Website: macys
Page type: billing-address
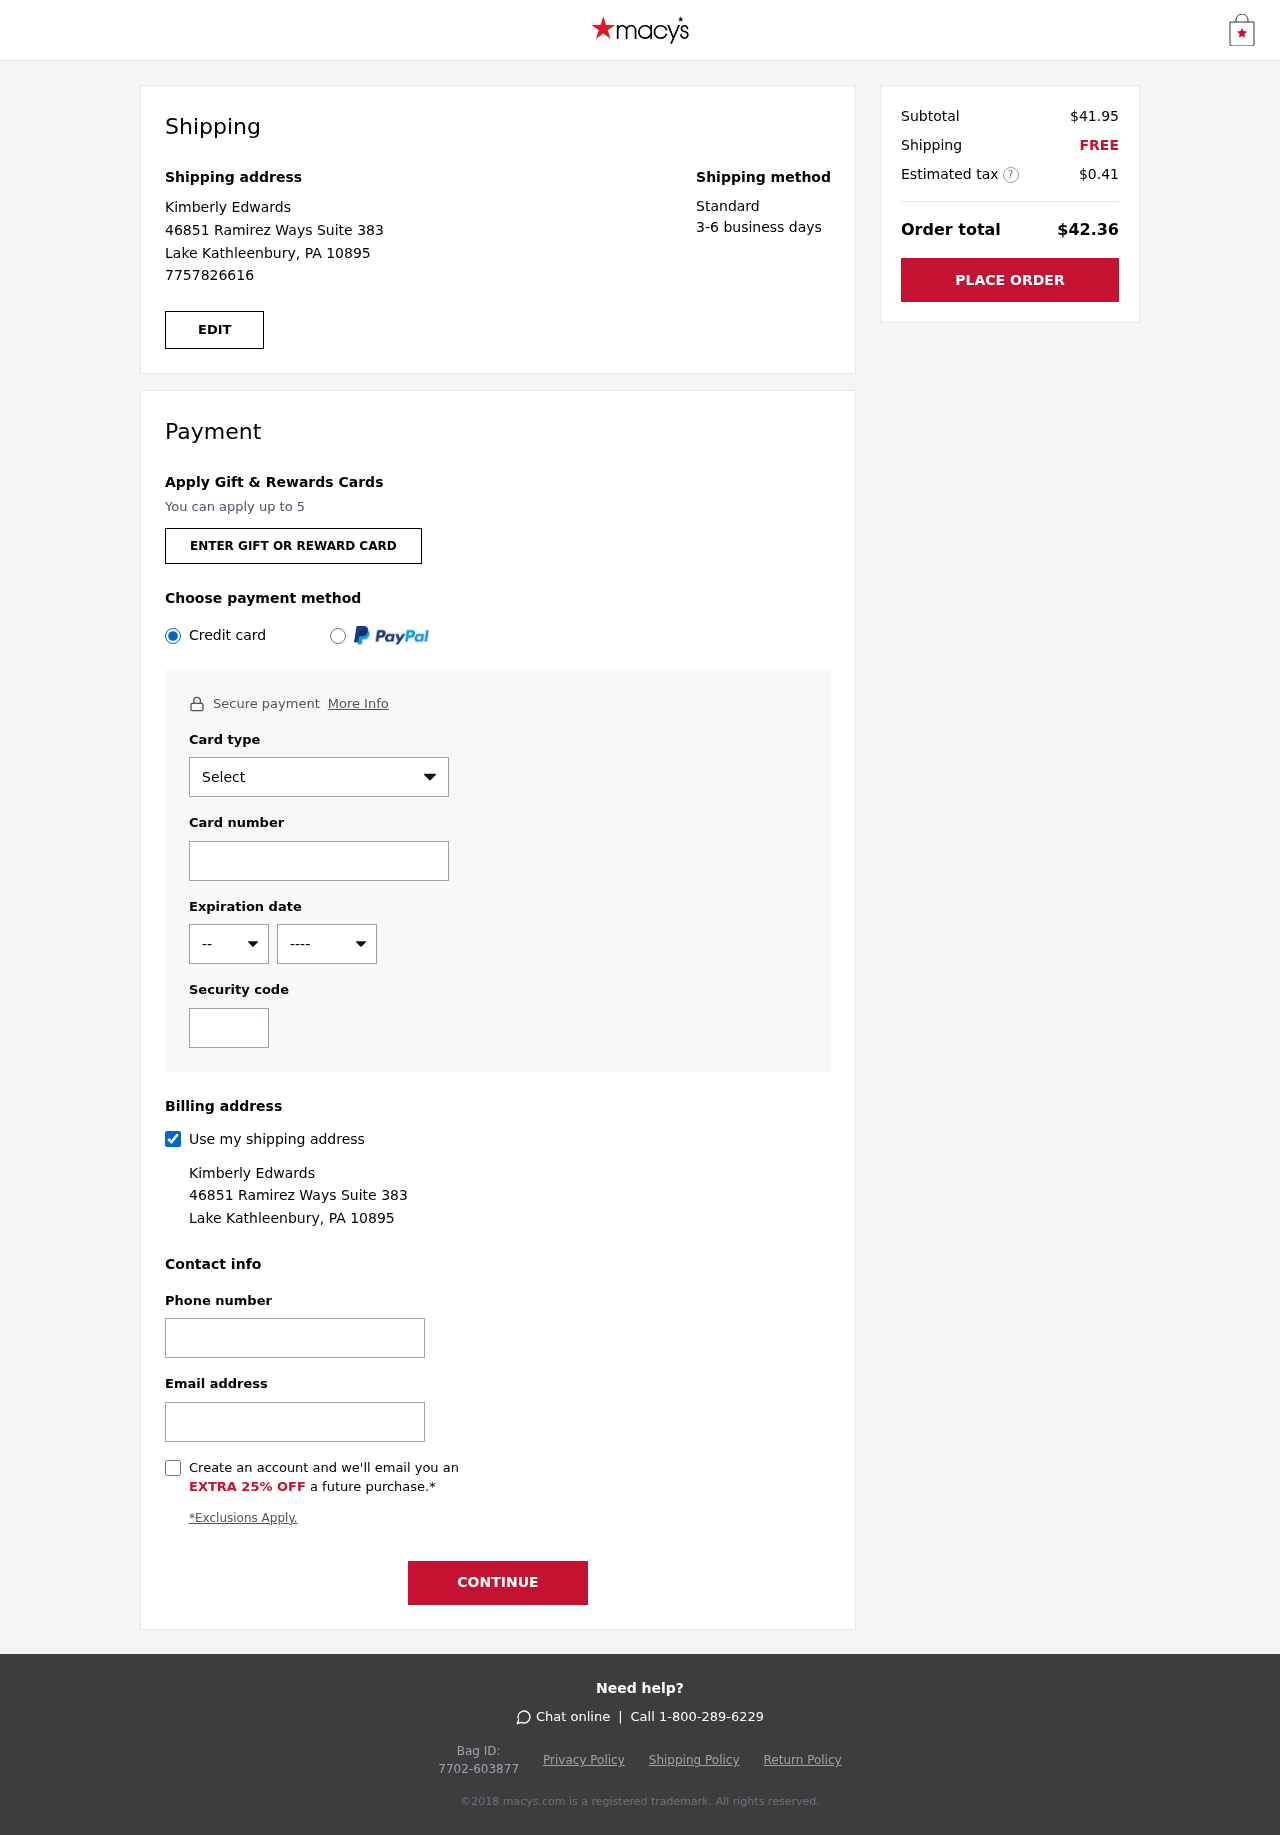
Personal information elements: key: PII_CARD_CVV
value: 1086
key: PII_CARD_EXPIRY_MONTH
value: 04
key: PII_CARD_EXPIRY_YEAR
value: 27
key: PII_CARD_NUMBER
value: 3488 9890 2797 453
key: PII_CARD_TYPE
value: American Express
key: PII_EMAIL
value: kimberly_edwards@gmail.com
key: PII_FULLNAME
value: Kimberly Edwards
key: PII_PHONE
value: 7757826616
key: PII_STREET
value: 46851 Ramirez Ways Suite 383
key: PII_CITY_STATE_ZIP
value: Lake Kathleenbury, PA 10895
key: PII_FIRSTNAME
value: Kimberly
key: PII_LASTNAME
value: Edwards
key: PII_FULLNAME2
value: Kimberly Edwards
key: PII_FULLNAME3
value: Kimberly Edwards
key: PII_FIRSTNAME2
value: Kimberly
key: PII_FIRSTNAME3
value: Kimberly
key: PII_LASTNAME2
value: Edwards
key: PII_LASTNAME3
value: Edwards
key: PII_FIRSTNAME_DERIVED
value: Kimberly
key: PII_LASTNAME_DERIVED
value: Edwards
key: PII_FULLNAME_DERIVED
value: Kimberly Edwards
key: PII_NAME_FULL_DERIVED
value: Kimberly Edwards
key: PII_PHONE2
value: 7757826616
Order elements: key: ORDER_SUBTOTAL
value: $41.95
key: ORDER_SHIPPING_COST
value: FREE
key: ORDER_TAX
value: $0.41
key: ORDER_TOTAL
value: $42.36